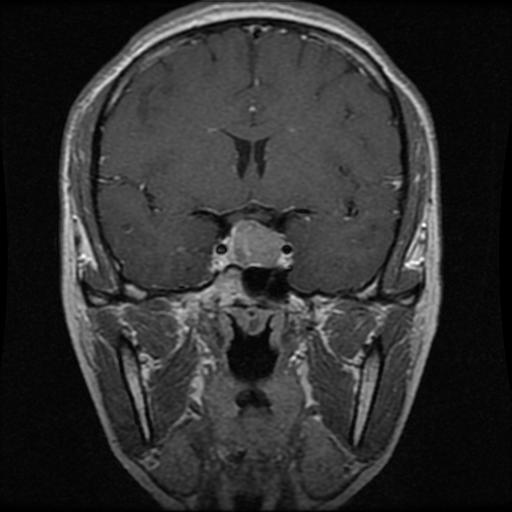
Label: pituitary